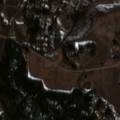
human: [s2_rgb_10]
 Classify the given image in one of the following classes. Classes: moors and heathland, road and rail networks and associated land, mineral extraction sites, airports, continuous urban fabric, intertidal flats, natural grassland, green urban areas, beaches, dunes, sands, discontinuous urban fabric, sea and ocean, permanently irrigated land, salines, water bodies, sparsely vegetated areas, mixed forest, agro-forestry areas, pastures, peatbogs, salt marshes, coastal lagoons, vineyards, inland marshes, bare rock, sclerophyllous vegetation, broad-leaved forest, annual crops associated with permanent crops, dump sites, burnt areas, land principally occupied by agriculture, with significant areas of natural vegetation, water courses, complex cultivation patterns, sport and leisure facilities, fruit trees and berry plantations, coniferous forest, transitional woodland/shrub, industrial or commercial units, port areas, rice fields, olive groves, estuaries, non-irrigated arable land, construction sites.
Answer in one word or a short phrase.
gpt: discontinuous urban fabric, non-irrigated arable land, land principally occupied by agriculture, with significant areas of natural vegetation, coniferous forest, mixed forest, peatbogs